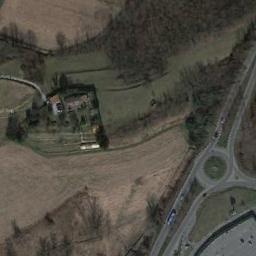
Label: roundabout